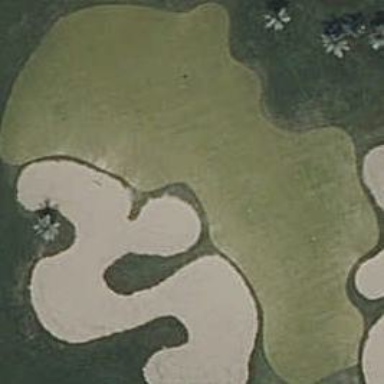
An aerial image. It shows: Golf green.